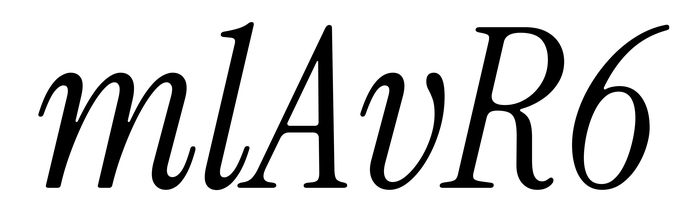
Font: InstrumentSerif-Italic